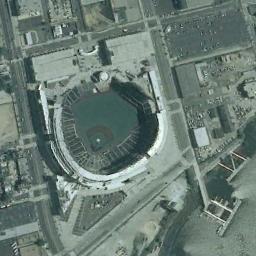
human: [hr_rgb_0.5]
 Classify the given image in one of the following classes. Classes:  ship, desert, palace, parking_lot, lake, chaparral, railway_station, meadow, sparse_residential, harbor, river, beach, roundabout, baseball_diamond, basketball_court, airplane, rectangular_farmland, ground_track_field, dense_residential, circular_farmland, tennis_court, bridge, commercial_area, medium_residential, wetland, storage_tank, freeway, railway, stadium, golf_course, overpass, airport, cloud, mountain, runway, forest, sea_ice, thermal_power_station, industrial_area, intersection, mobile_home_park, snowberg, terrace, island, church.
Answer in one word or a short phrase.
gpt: stadium